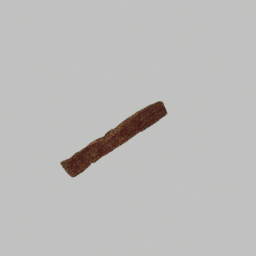
Label: architecture